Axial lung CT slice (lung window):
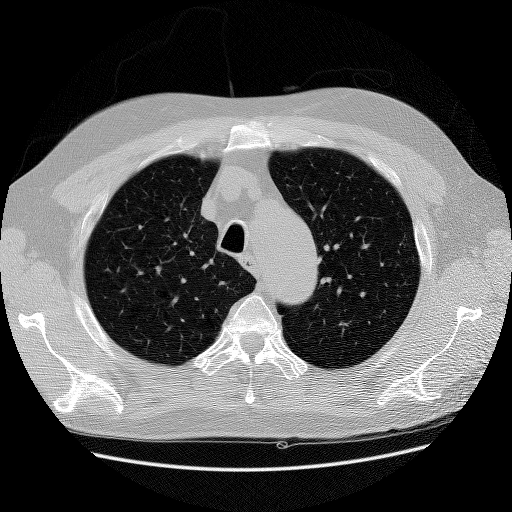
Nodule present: no